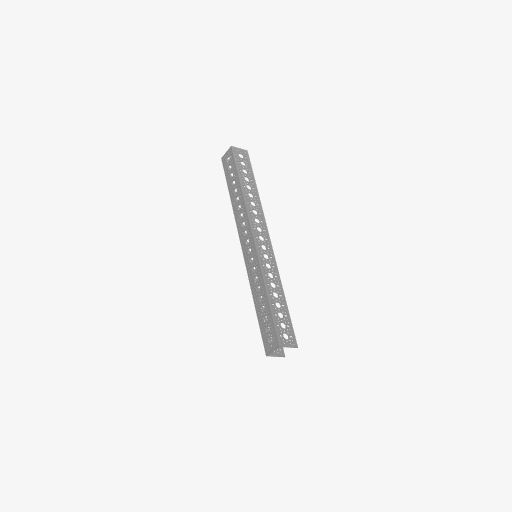
Part: UChannel21H